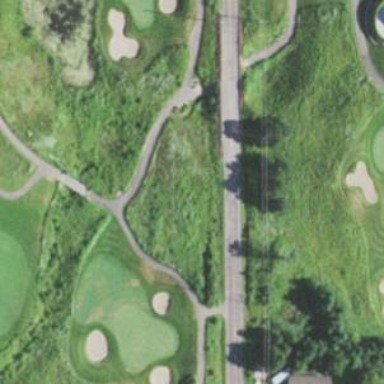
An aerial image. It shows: Golf rough area.